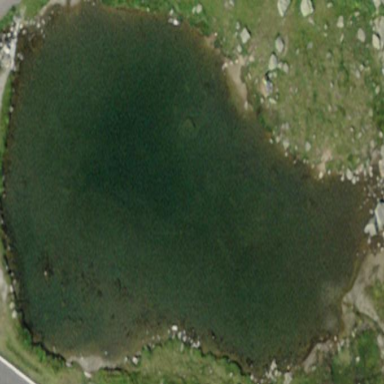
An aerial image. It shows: Beautiful lake surrounded by nature.